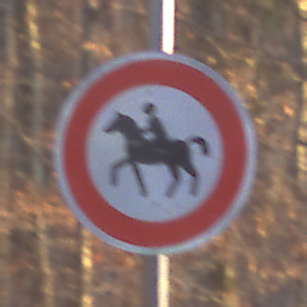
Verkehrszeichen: VerbotReiter
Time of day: SunriseSunset
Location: Outdoor (Nature)
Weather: Clear
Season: Autumn
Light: Natural